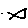
Label: fish